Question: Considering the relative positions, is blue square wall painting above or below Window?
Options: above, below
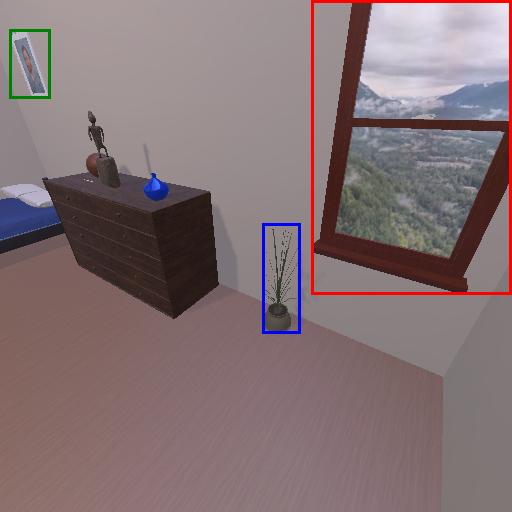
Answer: above